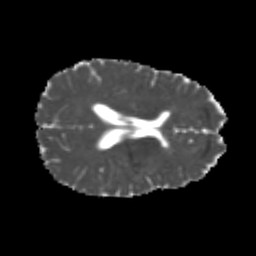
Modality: MD
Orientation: axial
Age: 21
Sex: female
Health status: healthy
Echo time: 0.074 s